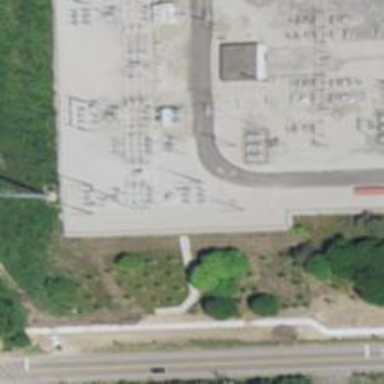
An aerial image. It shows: Switch used for power control.